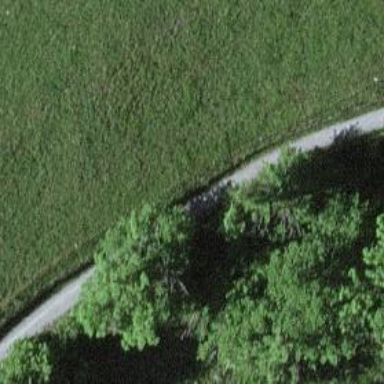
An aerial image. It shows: Retaining wall.